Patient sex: M
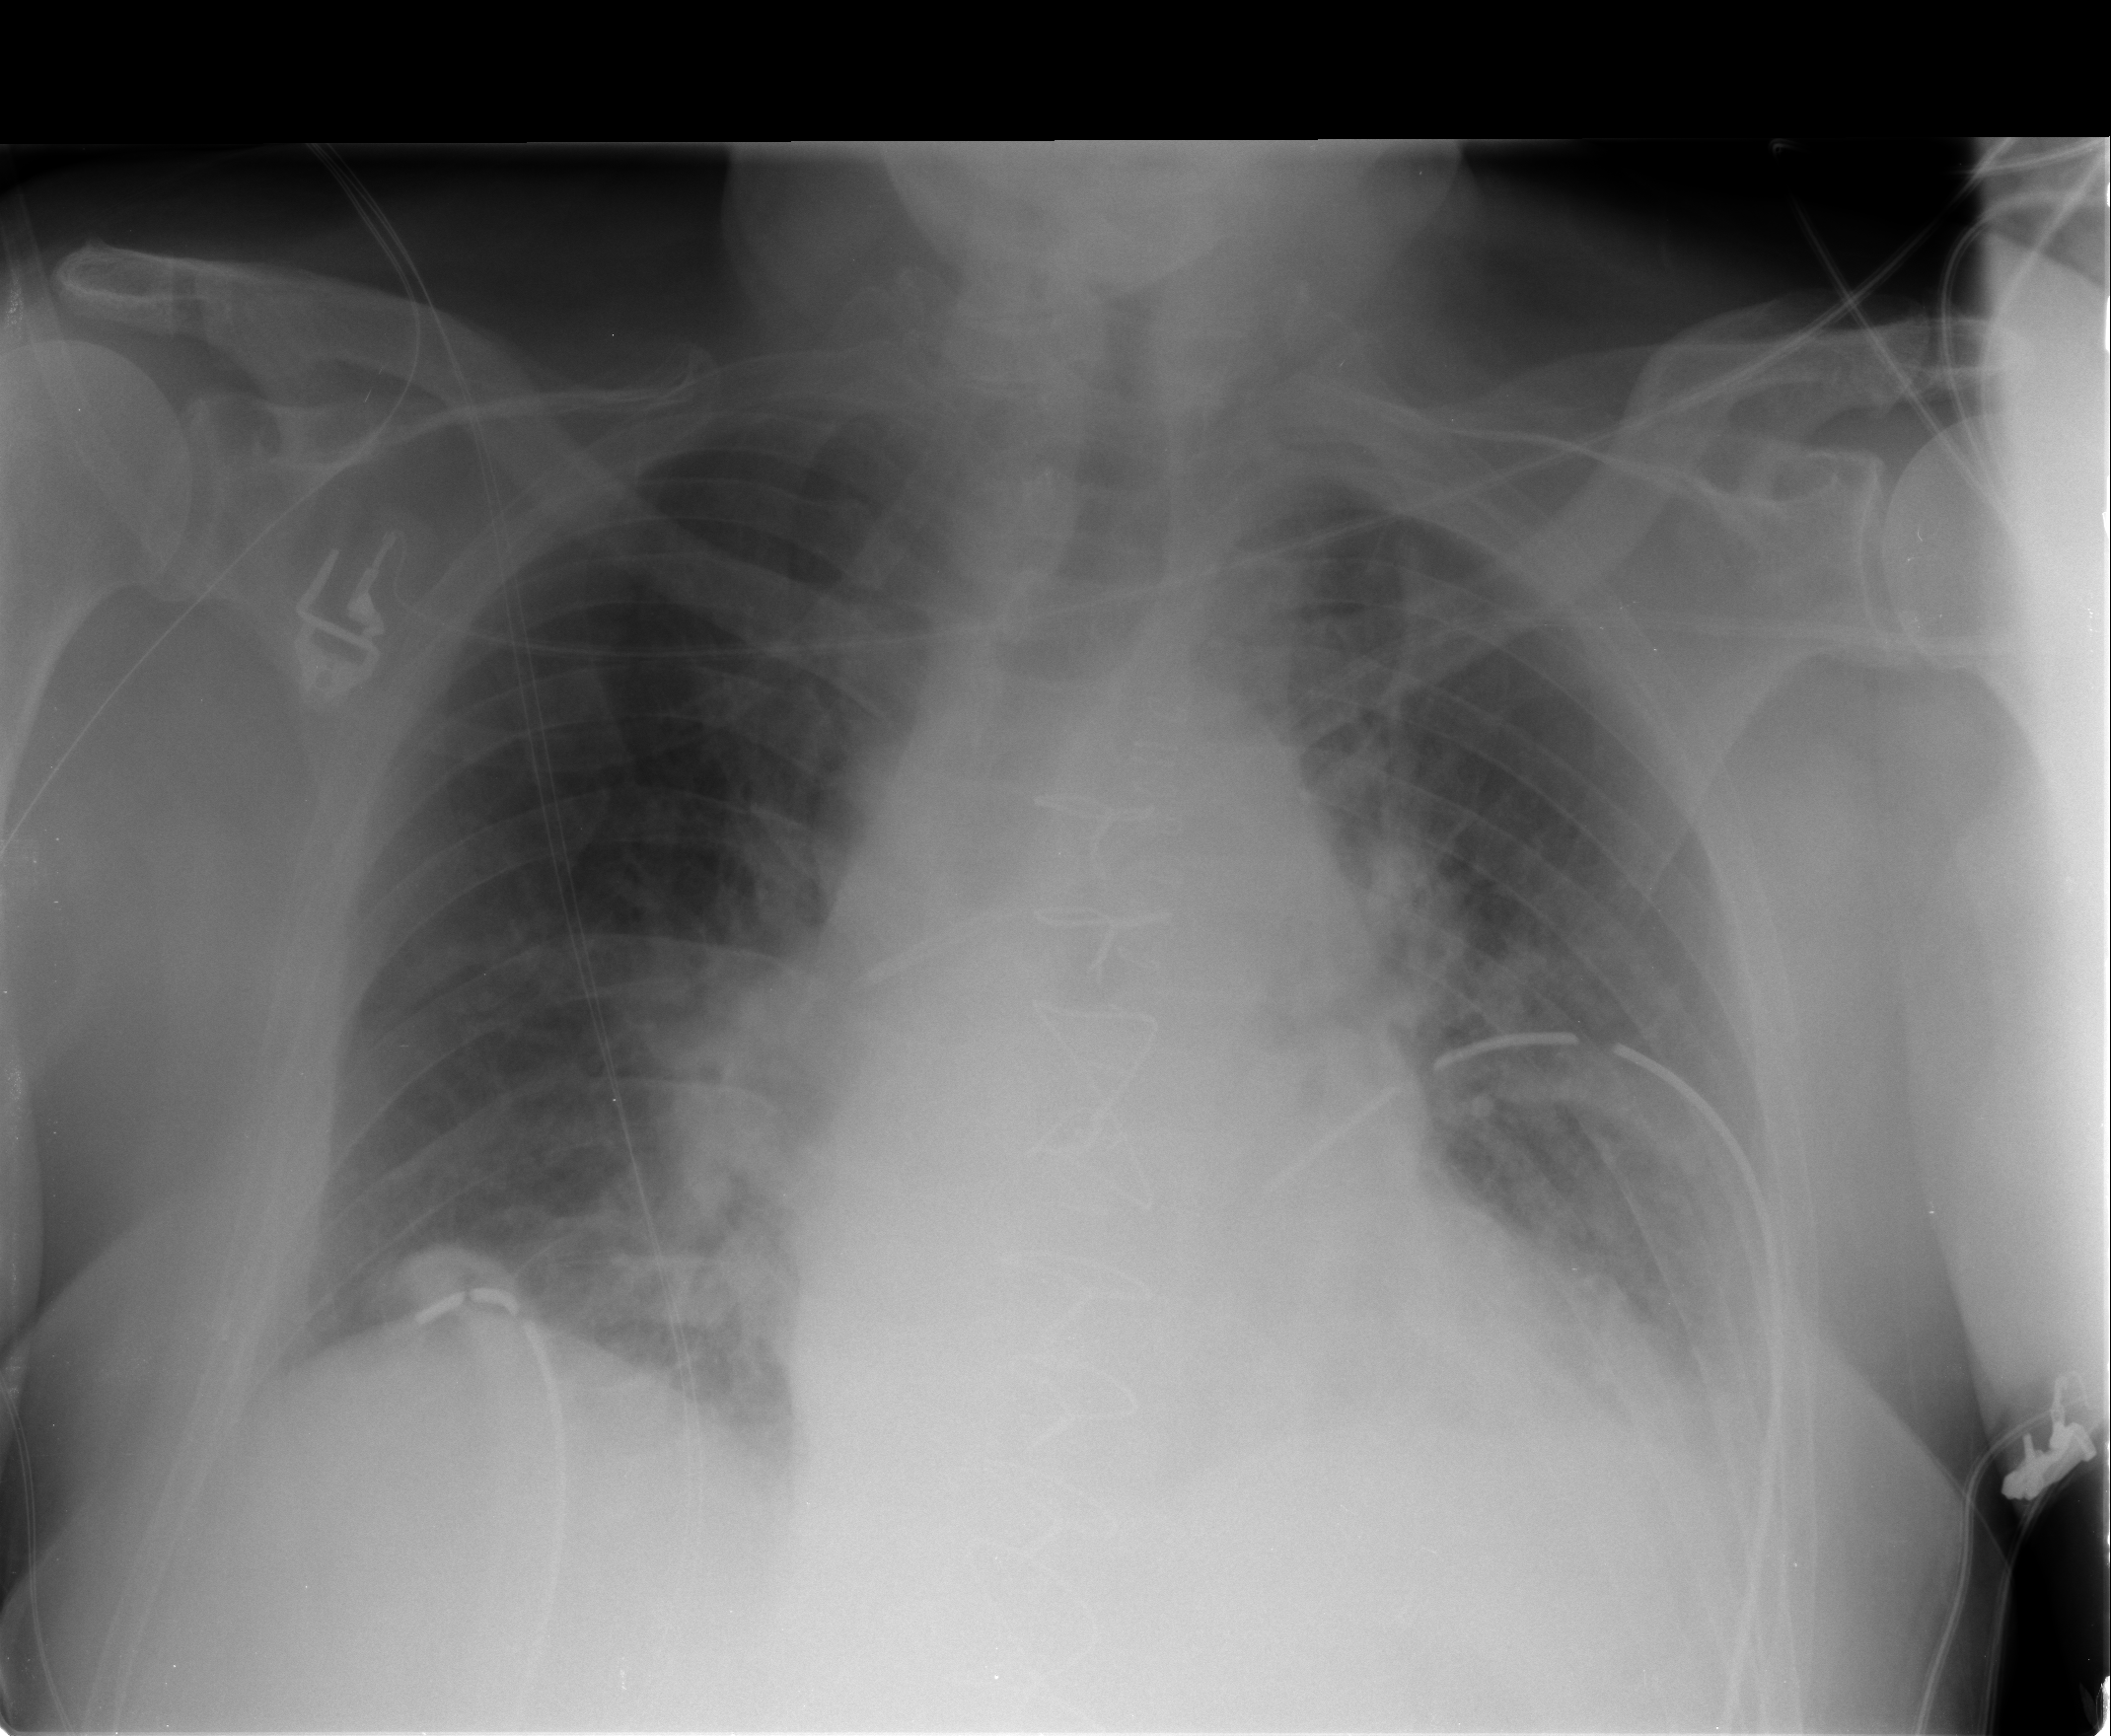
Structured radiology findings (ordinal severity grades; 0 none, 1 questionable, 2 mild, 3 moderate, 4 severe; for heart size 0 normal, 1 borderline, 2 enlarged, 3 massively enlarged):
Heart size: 2
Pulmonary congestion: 2
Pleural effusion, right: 0
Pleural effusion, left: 2
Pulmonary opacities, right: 0
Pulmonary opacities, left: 0
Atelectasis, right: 2
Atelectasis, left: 2